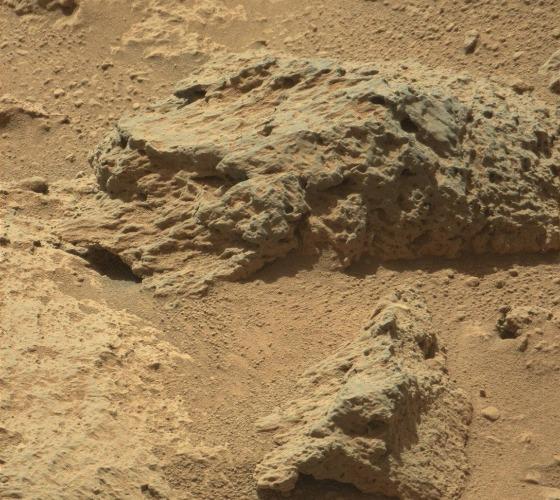
Terrain classes present: Bedrock, Gravel / Sand / Soil, Rock, Shadow